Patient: sex F, age 69
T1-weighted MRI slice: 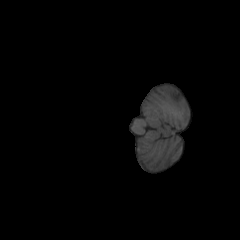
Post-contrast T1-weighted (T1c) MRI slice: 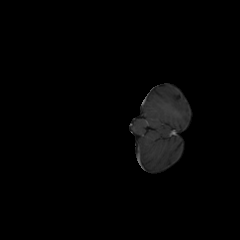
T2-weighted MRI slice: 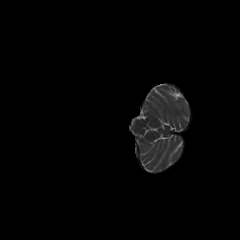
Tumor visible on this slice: no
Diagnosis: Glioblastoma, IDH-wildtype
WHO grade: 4